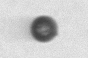
Label: bead